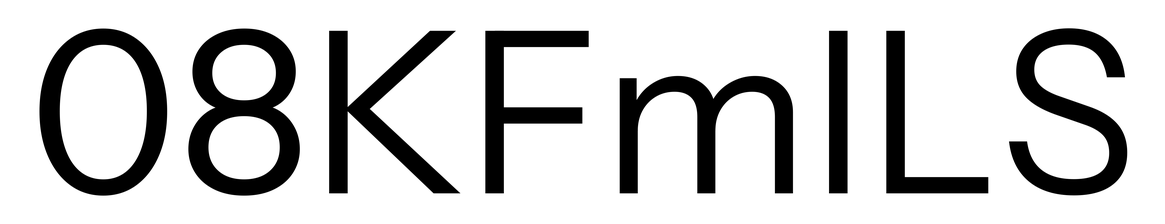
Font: InstrumentSans_Regular